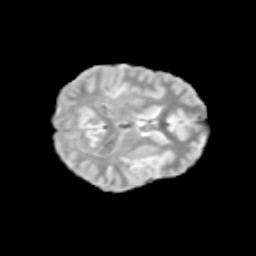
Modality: T2w
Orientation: axial
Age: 12
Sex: male
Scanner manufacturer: siemens
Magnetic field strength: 3 T
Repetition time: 3.8 s
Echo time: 0.07 s